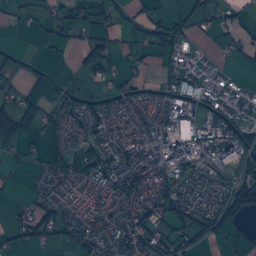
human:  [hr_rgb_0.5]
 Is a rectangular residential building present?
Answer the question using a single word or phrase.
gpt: yes

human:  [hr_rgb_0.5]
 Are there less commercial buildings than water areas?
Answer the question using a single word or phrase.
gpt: yes

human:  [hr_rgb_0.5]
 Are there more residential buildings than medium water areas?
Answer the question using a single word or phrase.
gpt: yes

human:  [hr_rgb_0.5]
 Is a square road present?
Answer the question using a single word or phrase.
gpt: no

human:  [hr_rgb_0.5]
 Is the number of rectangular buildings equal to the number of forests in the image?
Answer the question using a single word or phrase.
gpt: no

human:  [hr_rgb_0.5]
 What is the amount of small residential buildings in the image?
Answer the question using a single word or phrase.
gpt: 4863

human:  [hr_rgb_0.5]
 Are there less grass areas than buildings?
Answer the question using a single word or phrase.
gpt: yes

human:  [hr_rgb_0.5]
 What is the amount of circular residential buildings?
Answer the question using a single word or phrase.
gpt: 22

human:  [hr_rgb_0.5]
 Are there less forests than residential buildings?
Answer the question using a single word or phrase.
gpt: yes

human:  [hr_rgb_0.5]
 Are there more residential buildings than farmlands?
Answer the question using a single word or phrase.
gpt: yes

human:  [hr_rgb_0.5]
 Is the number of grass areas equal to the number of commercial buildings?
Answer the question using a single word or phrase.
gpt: no

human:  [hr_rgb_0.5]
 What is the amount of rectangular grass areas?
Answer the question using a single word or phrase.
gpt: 23

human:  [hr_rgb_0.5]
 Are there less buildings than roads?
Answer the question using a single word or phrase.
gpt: no

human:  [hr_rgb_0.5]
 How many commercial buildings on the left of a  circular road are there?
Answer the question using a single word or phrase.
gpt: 0

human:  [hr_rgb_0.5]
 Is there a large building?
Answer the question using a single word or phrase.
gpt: yes

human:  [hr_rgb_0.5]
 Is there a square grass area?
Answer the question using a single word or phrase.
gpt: yes

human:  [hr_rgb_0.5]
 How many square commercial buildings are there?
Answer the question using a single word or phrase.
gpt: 0

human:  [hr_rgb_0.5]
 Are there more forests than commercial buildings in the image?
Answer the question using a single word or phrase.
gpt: no

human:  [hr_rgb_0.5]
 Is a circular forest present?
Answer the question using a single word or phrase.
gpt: yes

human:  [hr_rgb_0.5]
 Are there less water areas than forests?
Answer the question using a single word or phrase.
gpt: yes

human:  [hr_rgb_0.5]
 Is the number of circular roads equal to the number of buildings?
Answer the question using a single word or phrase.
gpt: no

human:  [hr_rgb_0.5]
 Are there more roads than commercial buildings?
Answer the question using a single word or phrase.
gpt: yes

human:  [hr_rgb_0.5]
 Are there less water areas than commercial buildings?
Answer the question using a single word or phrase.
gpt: yes

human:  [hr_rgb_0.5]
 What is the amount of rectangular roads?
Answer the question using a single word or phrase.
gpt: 0

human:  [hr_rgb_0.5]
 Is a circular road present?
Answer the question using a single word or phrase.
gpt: yes

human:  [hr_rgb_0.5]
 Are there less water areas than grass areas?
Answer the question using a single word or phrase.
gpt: yes

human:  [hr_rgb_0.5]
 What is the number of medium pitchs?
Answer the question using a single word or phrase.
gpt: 0

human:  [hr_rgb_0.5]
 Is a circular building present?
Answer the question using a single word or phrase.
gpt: yes

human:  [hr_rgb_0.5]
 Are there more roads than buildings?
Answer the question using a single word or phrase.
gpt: no

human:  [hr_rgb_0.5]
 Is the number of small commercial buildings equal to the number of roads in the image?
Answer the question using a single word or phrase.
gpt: no

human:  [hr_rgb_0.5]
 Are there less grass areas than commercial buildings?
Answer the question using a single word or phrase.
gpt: no

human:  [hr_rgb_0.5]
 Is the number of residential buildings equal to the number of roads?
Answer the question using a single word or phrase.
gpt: no

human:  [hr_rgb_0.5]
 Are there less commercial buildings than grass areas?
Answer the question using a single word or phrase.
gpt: yes

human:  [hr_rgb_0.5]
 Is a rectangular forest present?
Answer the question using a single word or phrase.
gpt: yes

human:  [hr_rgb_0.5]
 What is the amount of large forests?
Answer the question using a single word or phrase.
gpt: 35

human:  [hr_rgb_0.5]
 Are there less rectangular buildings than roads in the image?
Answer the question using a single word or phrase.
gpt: no